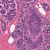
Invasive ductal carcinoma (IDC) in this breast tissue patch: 0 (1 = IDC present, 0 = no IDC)